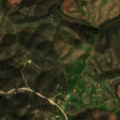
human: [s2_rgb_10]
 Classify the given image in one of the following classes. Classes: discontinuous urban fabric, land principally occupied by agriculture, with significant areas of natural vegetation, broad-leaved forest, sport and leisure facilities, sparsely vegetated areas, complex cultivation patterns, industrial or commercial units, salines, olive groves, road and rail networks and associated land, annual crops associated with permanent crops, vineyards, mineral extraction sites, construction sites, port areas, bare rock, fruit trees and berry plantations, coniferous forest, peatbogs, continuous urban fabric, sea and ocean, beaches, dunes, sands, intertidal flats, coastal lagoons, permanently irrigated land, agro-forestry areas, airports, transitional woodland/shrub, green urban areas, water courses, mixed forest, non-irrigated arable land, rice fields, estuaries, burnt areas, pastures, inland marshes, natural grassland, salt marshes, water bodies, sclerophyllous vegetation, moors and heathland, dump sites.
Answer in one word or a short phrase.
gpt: land principally occupied by agriculture, with significant areas of natural vegetation, broad-leaved forest, sclerophyllous vegetation, transitional woodland/shrub